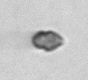
Label: Heterocapsa_rotundata